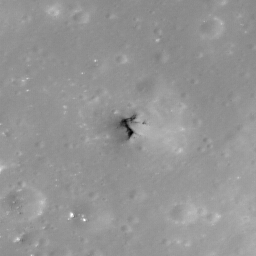
Pit: Copernicus 3
Host crater: Copernicus
Host type: impact_melt
Lunar coordinates: latitude 9.993, longitude 340.715